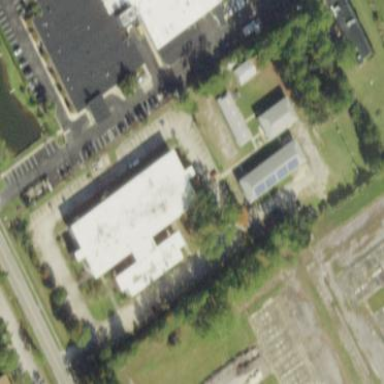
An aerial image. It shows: School.